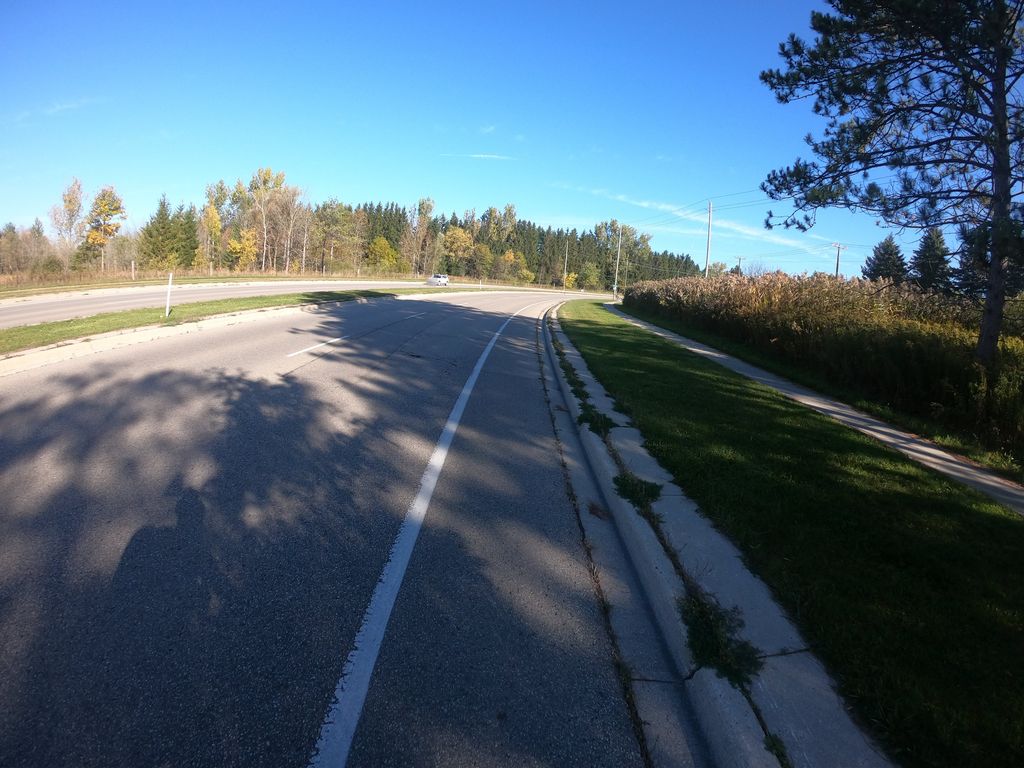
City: kitchener-waterloo